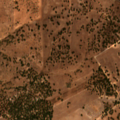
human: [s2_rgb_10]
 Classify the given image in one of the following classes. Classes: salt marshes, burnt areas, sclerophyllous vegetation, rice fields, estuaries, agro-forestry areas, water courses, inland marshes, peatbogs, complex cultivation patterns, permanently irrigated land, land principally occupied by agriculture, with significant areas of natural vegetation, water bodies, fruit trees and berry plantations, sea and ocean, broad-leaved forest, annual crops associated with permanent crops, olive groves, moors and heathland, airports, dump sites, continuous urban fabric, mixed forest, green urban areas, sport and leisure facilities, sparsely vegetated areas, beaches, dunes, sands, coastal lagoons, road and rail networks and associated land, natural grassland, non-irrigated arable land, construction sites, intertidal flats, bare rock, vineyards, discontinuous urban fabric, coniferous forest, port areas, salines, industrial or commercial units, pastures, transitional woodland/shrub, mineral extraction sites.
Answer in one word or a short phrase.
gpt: road and rail networks and associated land, non-irrigated arable land, pastures, agro-forestry areas